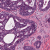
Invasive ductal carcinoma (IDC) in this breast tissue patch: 0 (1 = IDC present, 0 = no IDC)